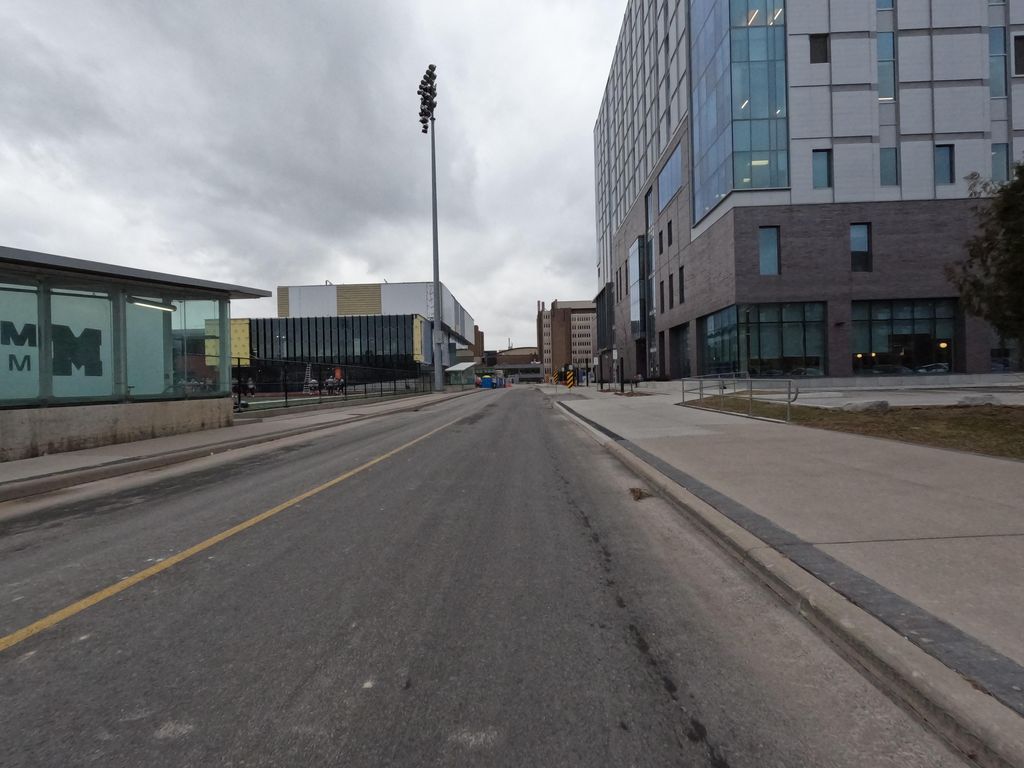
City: hamilton